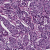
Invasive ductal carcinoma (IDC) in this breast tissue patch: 1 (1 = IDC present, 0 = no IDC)